Brain MRI, t1w sequence, axial 2D slice.
Patient: age 18, sex F, weight 90 kg, height 1.9 m
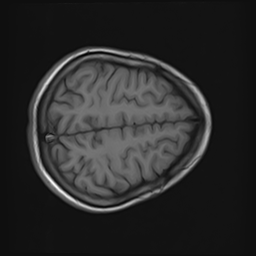